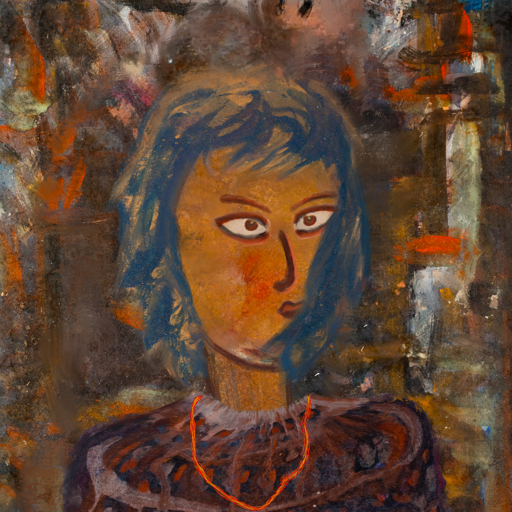
Background: GypsyQueen, Head And Neck Side: Pipe, Face Side: Roy_Bahadur, Bust: Hypocrite, Hair Side: In_The_Sun, Head Accessory: Blank, Second Necklace: Gypsy_Mother_2, Necklace: Blank, Baby: Blank